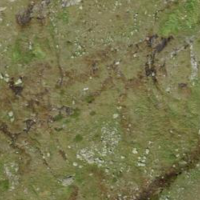
EUNIS habitat code: 26
Species observed at this site:
Sempervivum montanum